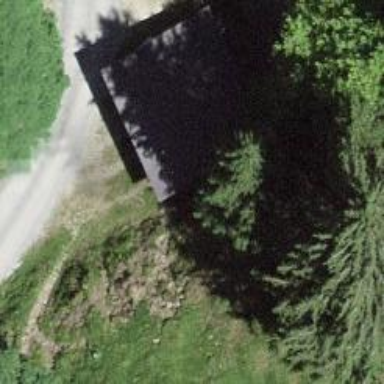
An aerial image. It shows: Rural barn.